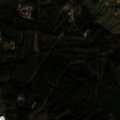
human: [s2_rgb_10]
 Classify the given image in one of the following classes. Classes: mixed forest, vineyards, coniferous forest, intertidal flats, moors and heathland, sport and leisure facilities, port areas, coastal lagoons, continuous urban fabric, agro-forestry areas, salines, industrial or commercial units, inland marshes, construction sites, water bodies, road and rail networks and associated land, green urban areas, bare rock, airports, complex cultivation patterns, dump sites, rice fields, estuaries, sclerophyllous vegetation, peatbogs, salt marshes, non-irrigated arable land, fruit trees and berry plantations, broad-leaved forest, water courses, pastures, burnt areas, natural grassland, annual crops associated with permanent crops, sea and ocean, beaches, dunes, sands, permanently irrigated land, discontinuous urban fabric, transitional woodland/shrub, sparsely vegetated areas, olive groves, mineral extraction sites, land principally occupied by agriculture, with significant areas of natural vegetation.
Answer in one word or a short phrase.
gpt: continuous urban fabric, discontinuous urban fabric, complex cultivation patterns, coniferous forest, mixed forest, transitional woodland/shrub